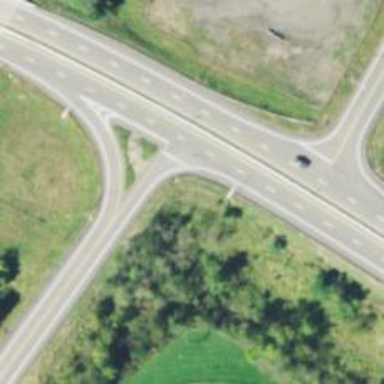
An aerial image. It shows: Trunk link highway.